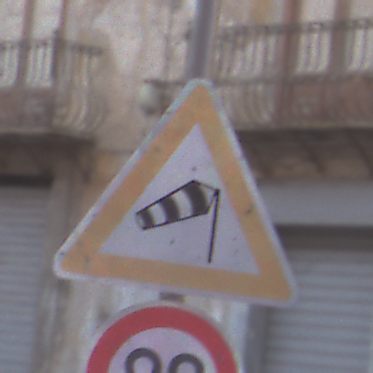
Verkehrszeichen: SeitenwindVonRechts
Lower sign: Geschwindigkeit80
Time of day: MorningAfternoon
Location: Outdoor (Urban)
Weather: PartlyCloudy
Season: NotSpecified
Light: Natural